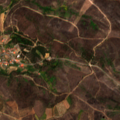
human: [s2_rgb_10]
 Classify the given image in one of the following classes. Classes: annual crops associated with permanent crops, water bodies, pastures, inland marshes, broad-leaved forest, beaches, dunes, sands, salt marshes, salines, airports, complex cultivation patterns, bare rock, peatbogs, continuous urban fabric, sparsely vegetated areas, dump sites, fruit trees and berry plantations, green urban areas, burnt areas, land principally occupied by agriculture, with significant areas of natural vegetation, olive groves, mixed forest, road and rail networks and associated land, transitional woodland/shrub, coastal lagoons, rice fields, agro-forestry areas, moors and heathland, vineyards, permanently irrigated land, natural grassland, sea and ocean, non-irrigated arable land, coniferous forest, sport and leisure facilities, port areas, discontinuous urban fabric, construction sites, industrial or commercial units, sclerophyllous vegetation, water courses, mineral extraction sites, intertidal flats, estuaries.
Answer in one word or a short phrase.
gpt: complex cultivation patterns, land principally occupied by agriculture, with significant areas of natural vegetation, coniferous forest, transitional woodland/shrub